Question: Count the number of objects in the diagram.
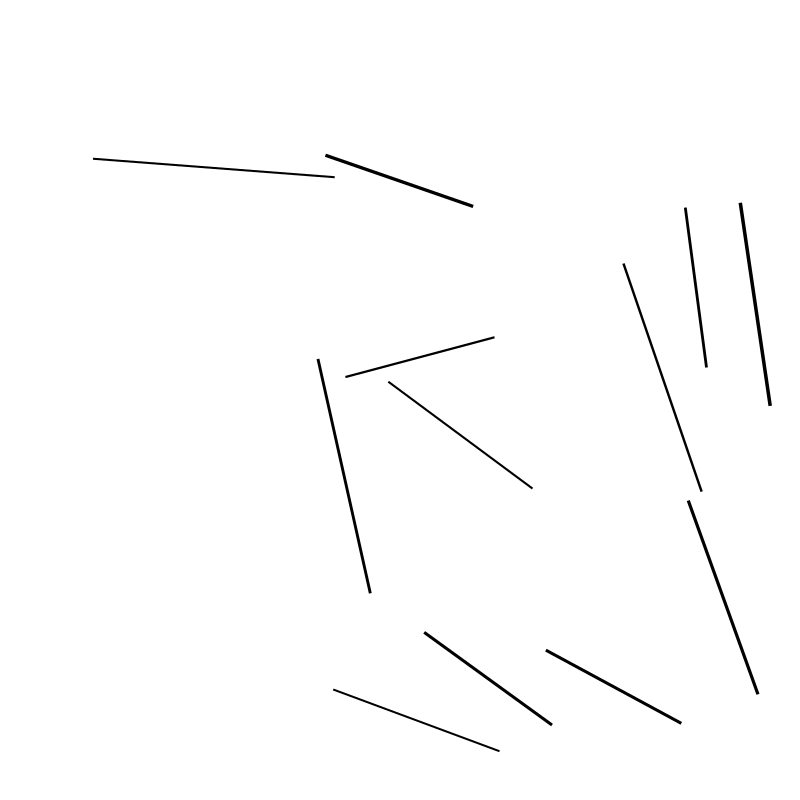
Answer: 12